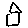
Label: house